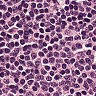
Metastatic tissue present: no